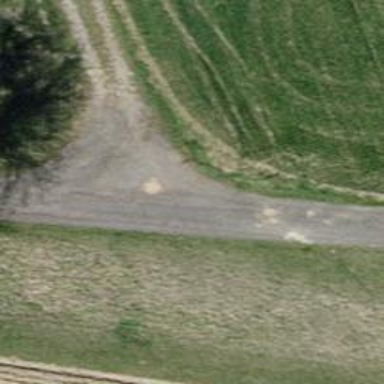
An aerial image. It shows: Track with pebblestone surface. The track is of grade4 tracktype.